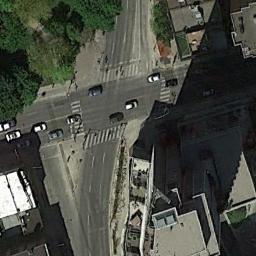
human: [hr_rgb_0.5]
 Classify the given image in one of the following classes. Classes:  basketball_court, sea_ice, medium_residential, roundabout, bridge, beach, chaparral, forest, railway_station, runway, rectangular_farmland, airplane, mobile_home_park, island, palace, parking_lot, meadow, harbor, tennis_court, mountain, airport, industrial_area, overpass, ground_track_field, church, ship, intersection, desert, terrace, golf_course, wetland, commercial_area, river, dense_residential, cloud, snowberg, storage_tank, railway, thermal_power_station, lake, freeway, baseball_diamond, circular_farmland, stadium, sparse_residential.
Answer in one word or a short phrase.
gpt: intersection